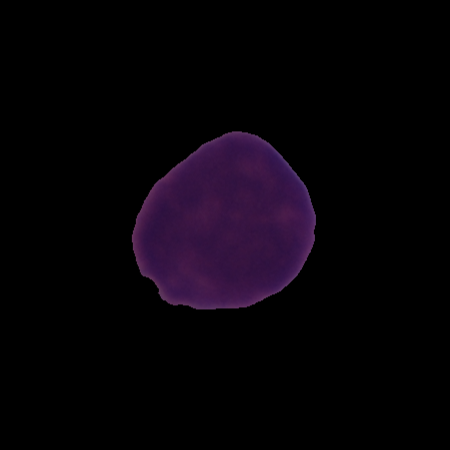
Label: cancer